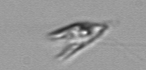
Label: Chrysochromulina_lanceolata